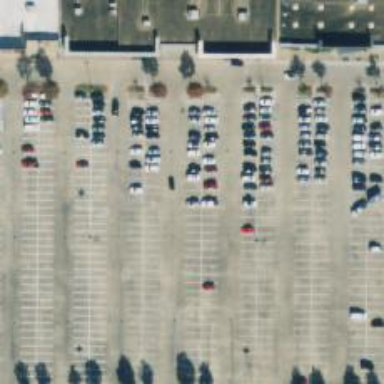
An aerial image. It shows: Parking space is available.